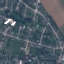
Land use / land cover: Residential